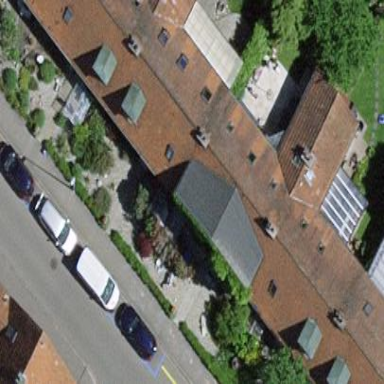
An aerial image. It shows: Terrace building.